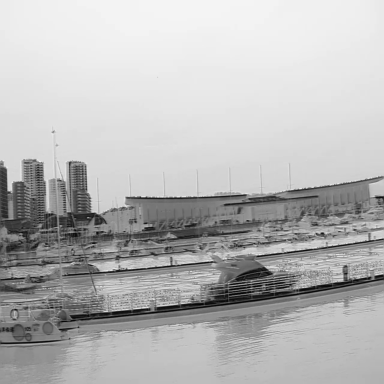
There are nine sailboats in the infrared image.